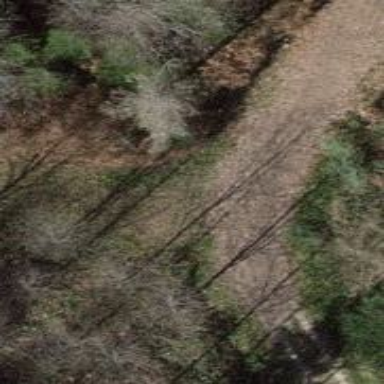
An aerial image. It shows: Ground path.